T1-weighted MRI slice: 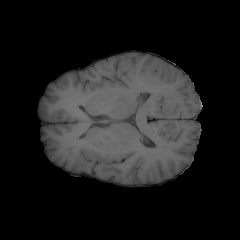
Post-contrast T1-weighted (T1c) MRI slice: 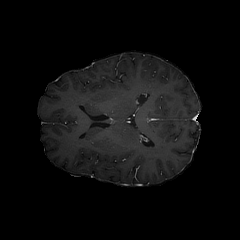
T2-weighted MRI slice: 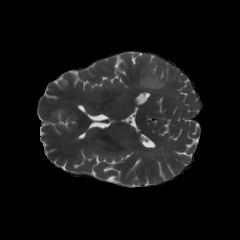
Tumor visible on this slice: yes